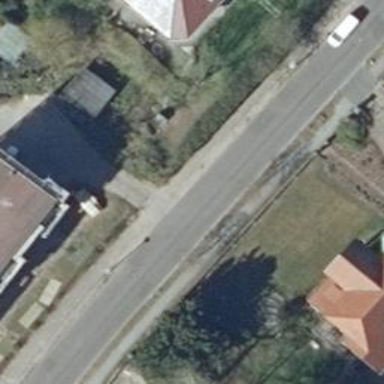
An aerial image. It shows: Smoothly paved residential road.